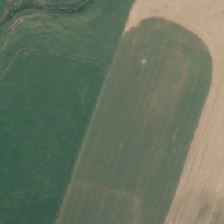
Land cover: shortrotation_cropland